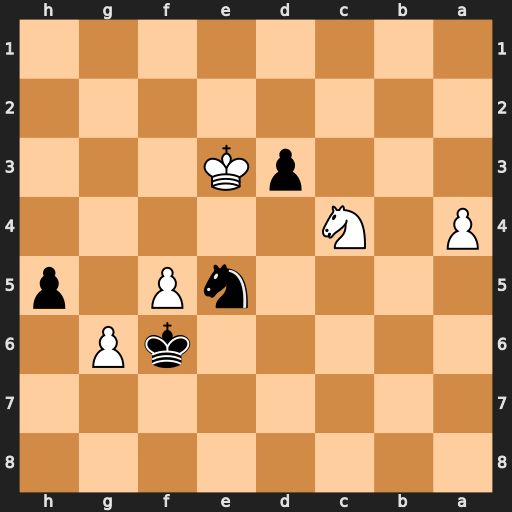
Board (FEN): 8/8/5kP1/4nP1p/P1N5/3pK3/8/8
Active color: b
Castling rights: -
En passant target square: -
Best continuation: Nxc4+ Kxd3 Nb2+ Ke2 Nxa4